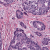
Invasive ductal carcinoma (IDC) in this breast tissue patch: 1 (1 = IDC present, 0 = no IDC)